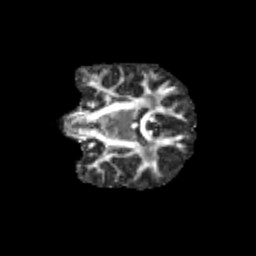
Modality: FA
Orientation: coronal
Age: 11
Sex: male
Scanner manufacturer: siemens
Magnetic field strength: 3 T
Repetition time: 3.8 s
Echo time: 0.07 s